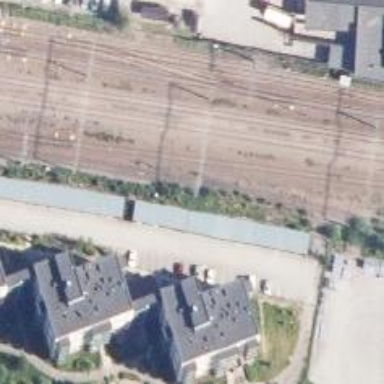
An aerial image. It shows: Railway signal.